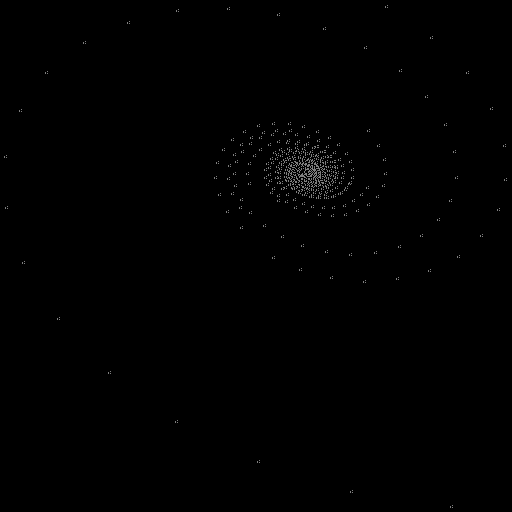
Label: sunflower